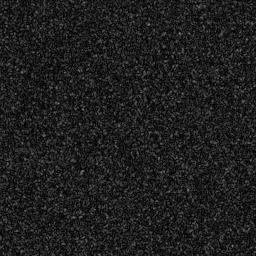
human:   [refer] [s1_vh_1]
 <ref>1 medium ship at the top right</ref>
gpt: <box>[[80, 5, 94, 21, 0]]</box>